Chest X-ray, AP view. Patient: 55 years old, sex F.
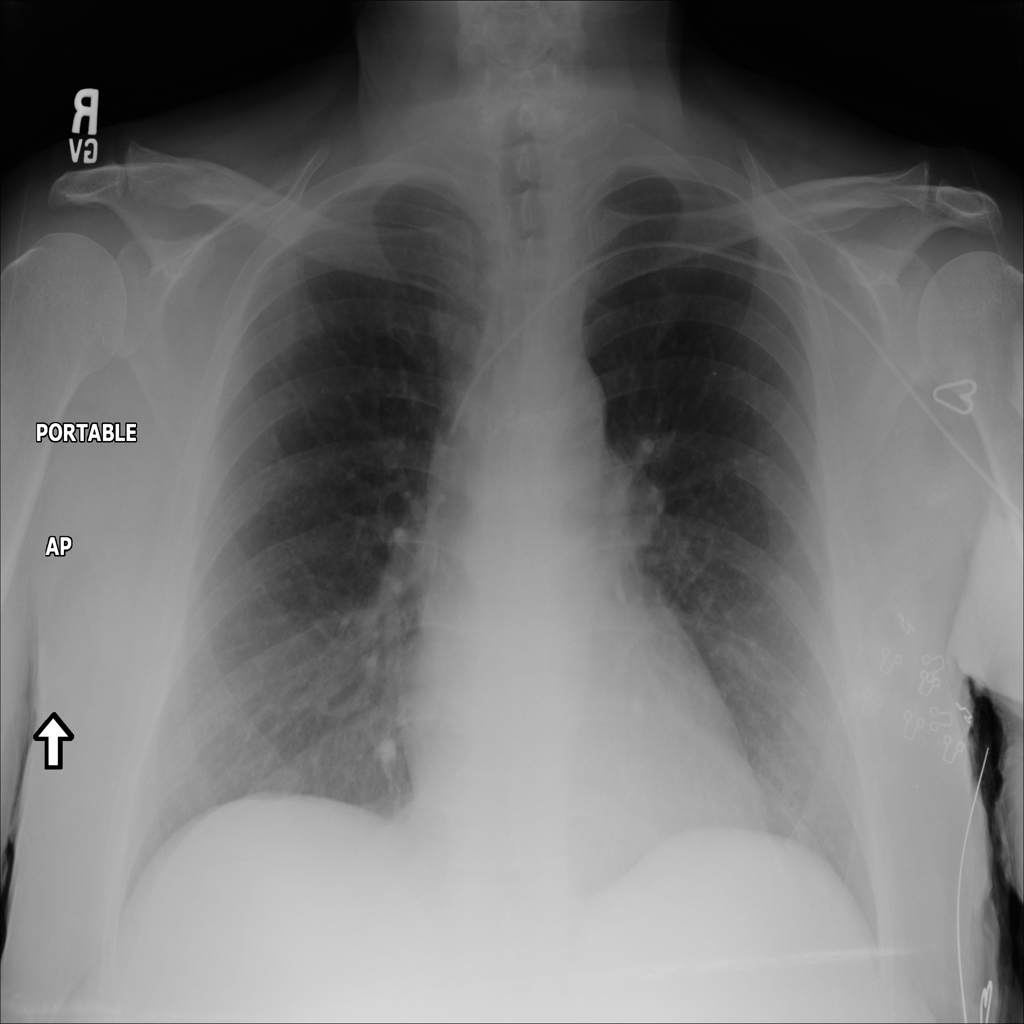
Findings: No Finding